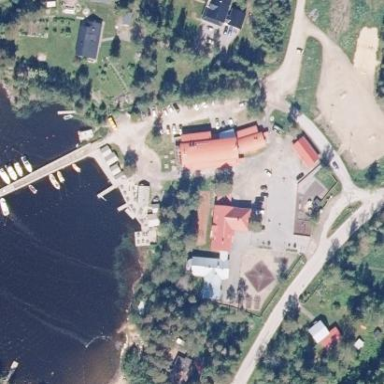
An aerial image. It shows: Pier with mooring facilities.